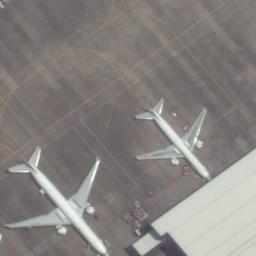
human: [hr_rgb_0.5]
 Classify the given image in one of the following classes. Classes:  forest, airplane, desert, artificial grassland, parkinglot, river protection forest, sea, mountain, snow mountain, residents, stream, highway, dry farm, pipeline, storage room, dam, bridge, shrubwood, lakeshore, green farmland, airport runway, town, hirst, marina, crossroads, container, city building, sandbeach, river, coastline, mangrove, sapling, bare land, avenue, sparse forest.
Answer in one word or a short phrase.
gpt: airplane